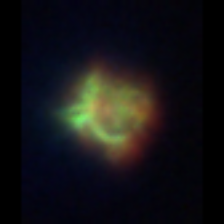
Taxon: Ciliates
Group: Other